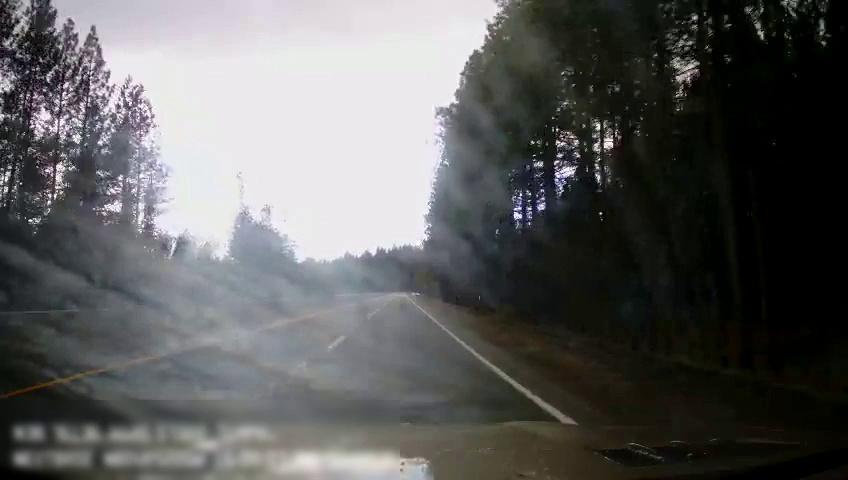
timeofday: Day
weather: Cloudy
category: Drivable Space
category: Lanes | Current Lane
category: Lanes | Current Lane
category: Lanes | Alternate Lane